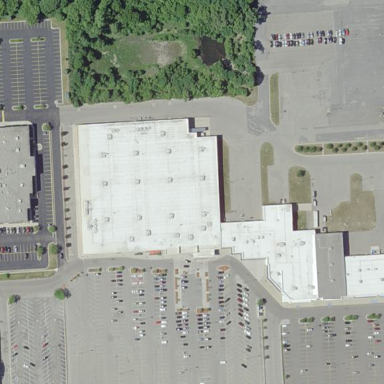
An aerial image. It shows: Department store building.